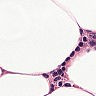
Metastatic tissue present: no